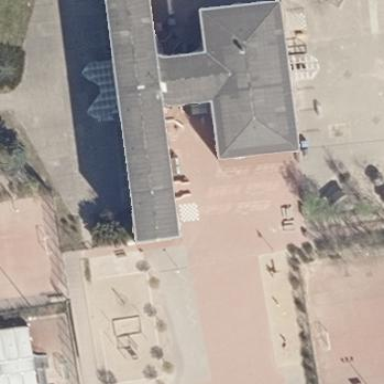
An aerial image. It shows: School building.